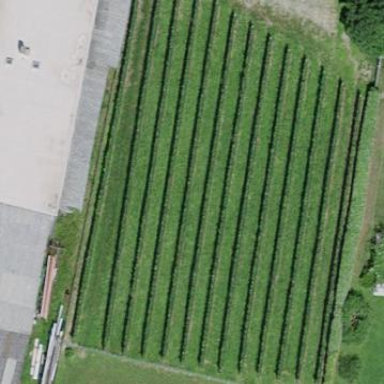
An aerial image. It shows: Vineyard growing grapes.